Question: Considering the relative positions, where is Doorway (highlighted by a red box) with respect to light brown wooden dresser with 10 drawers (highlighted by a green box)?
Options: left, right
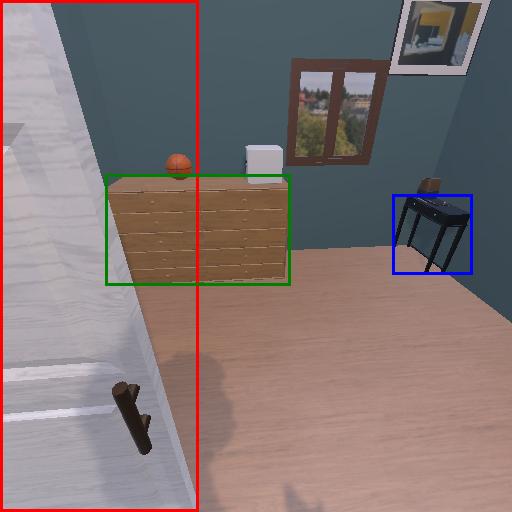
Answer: left